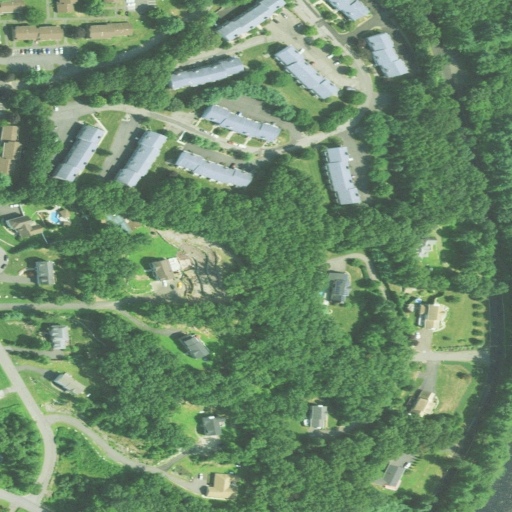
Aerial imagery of mountain in Connecticut named Wolf Hill containing medium intensity development, low intensity development, open development, deciduous forest, evergreen forest, barren land, high intensity development, open water, and herbaceous wetlands